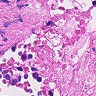
Metastatic tissue present: no